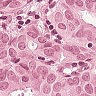
Metastatic tissue present: yes